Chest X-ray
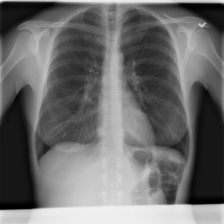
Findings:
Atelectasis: negative
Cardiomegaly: negative
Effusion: negative
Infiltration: negative
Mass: negative
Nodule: negative
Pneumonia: negative
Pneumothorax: negative
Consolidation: negative
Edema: negative
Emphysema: negative
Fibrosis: negative
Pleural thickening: negative
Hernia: negative